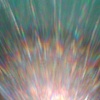
Label: sunburn